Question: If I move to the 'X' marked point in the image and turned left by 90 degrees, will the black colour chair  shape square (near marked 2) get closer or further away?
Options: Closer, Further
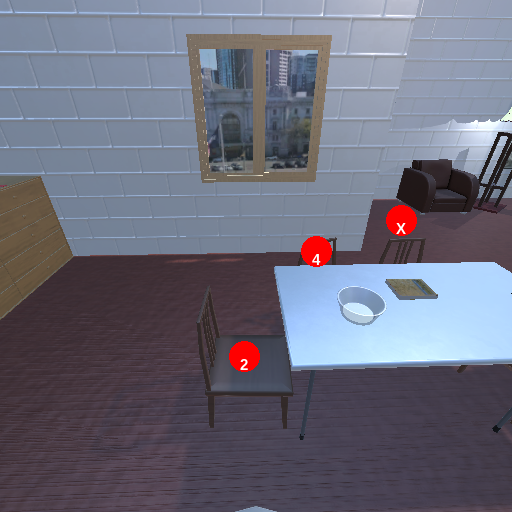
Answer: Closer